Question:
What should I do to get rid of the white space at the right of the slider?
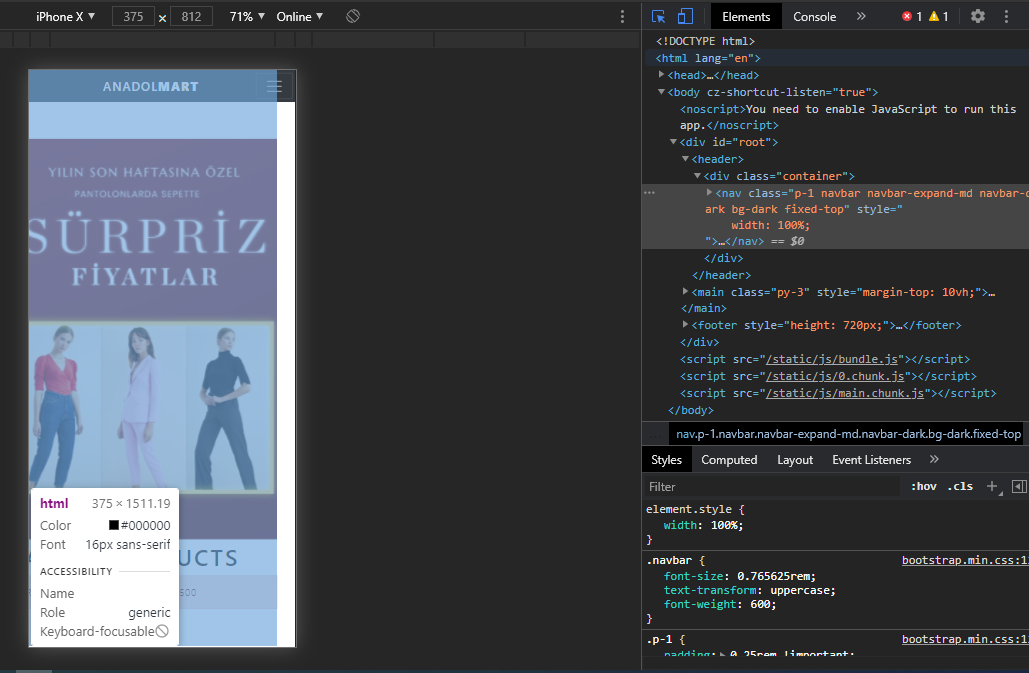
Answer: OK. Nevermind. The solution was:
'''
html: {
over-flow: "hidden"
}
'''